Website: bh-photo
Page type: receipt
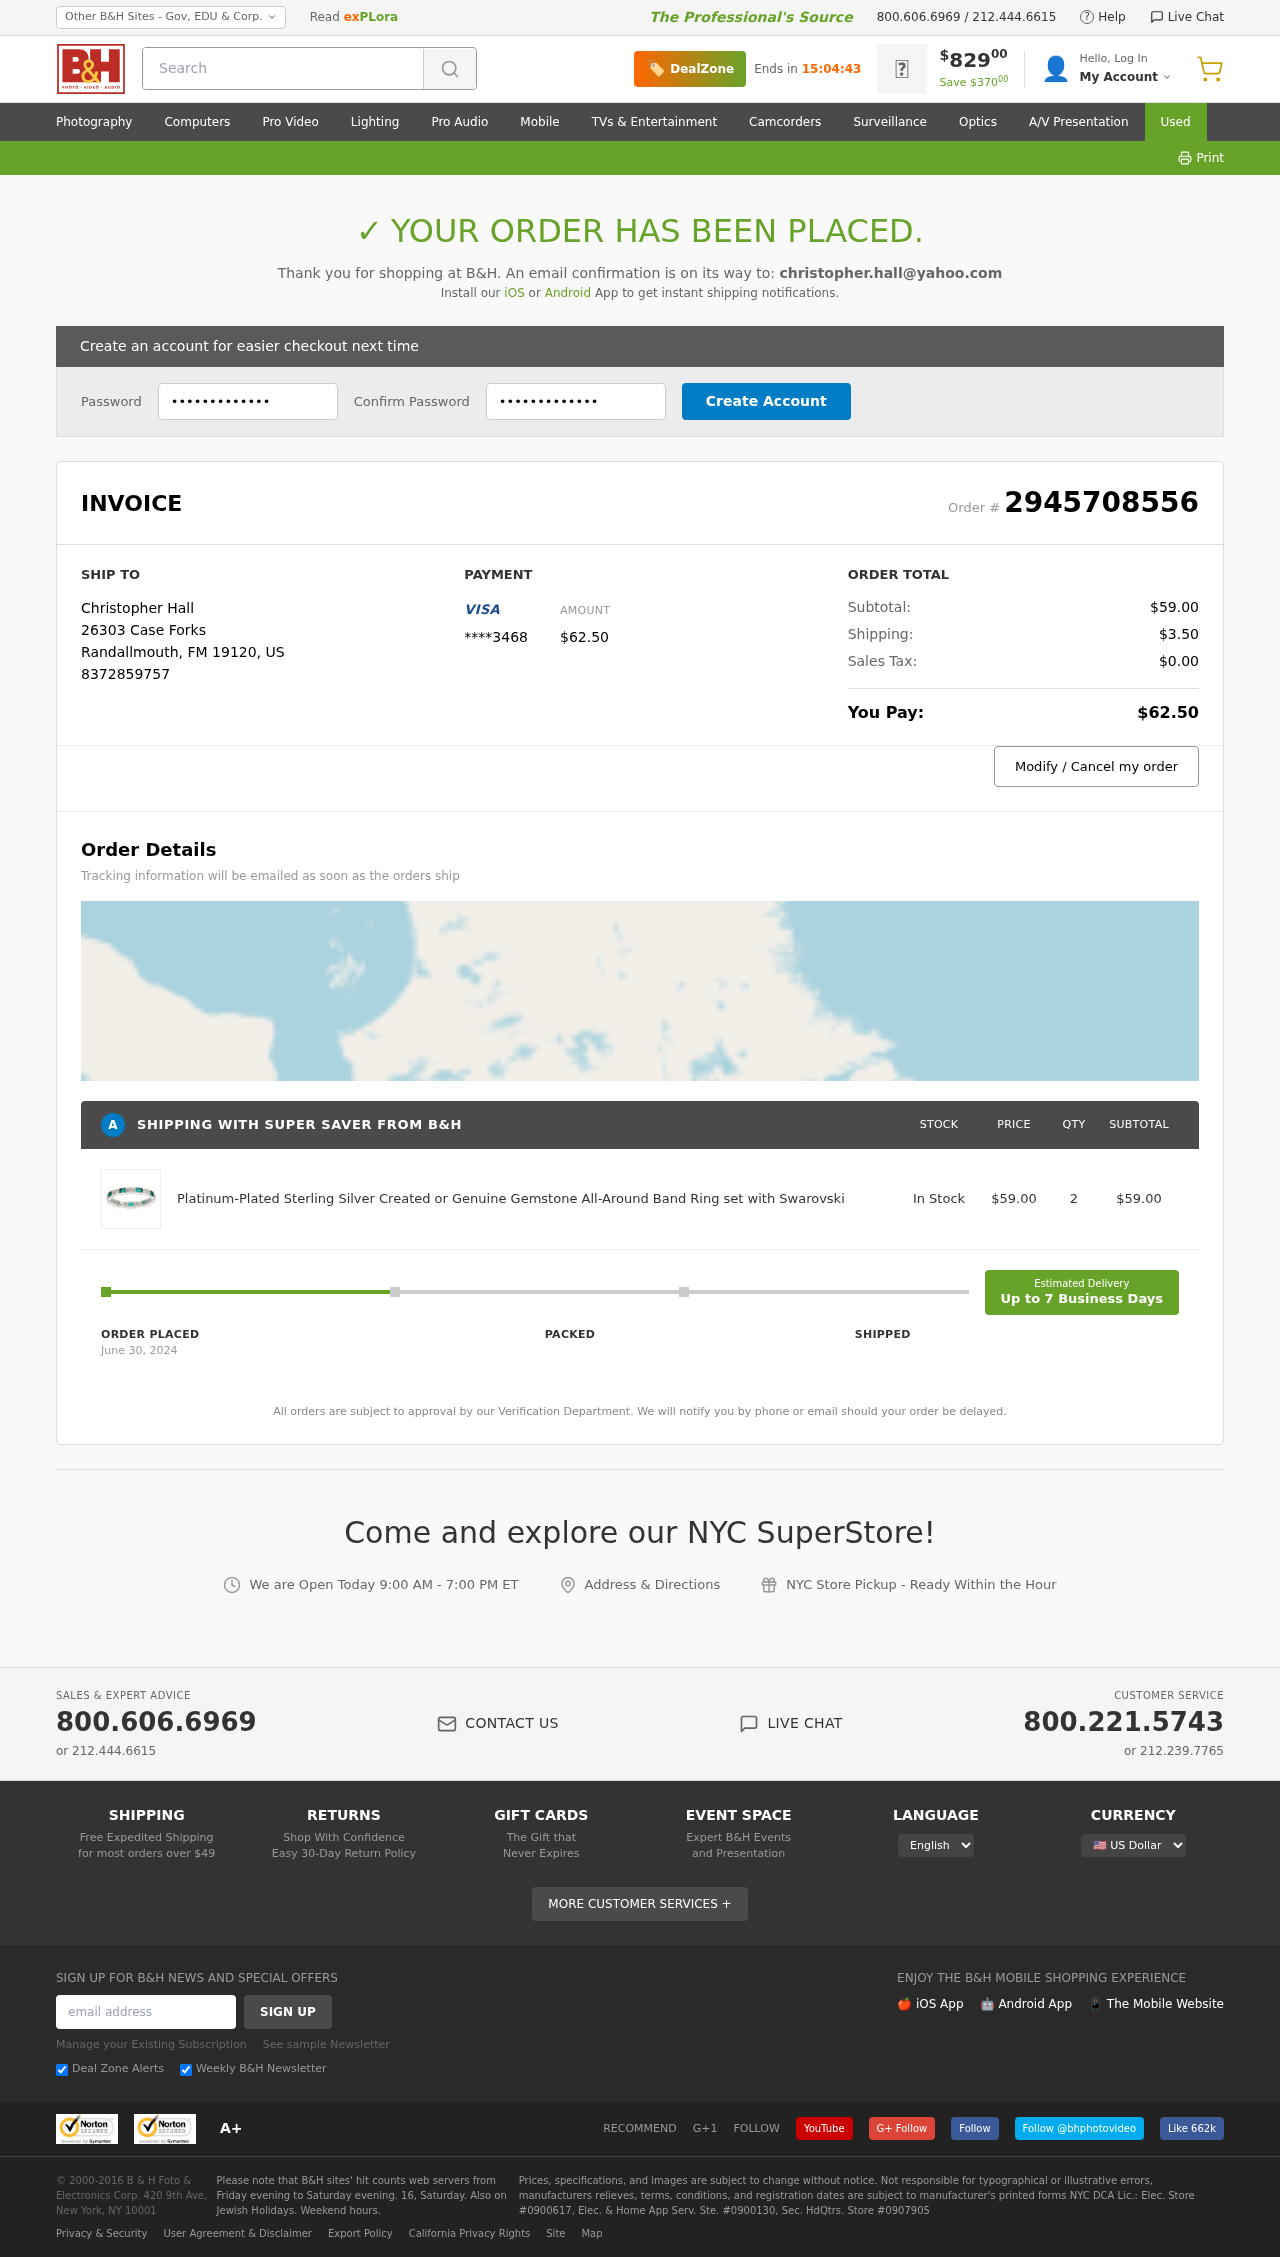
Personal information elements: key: PII_CARD_LAST4
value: ****3468
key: PII_CITY
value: Randallmouth
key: PII_COUNTRY_CODE
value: US
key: PII_EMAIL
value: christopher.hall@yahoo.com
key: PII_FULLNAME
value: Christopher Hall
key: PII_PHONE
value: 8372859757
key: PII_POSTCODE
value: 19120
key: PII_STATE_ABBR
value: FM
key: PII_STREET
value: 26303 Case Forks
Product elements: key: PRODUCT1_NAME
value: Platinum-Plated Sterling Silver Created or Genuine Gemstone All-Around Band Ring set with Swarovski
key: PRODUCT1_PRICE
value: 59
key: PRODUCT1_QUANTITY
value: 2
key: PRODUCT1_SUBTOTAL
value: $59.00
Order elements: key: ORDER_ID
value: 2945708556
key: ORDER_TOTAL
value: $62.50
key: ORDER_SUBTOTAL
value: $59.00
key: ORDER_SHIPPING_COST
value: $3.50
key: ORDER_TAX
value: $0.00
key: ORDER_DATE
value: June 30, 2024
Search elements: key: HEADER_SEARCH
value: Search